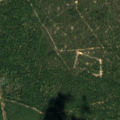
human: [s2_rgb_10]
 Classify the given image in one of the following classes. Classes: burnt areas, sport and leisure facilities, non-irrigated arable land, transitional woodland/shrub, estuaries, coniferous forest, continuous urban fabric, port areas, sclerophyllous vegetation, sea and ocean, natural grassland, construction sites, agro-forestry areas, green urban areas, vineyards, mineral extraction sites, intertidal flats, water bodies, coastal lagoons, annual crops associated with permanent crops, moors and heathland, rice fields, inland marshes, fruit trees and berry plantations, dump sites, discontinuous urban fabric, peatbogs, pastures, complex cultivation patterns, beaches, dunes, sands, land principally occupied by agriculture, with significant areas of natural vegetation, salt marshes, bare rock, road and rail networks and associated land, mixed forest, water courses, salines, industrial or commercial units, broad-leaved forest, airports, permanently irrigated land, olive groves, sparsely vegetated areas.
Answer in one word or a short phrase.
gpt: coniferous forest, moors and heathland, transitional woodland/shrub